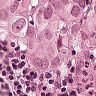
Metastatic tissue present: yes